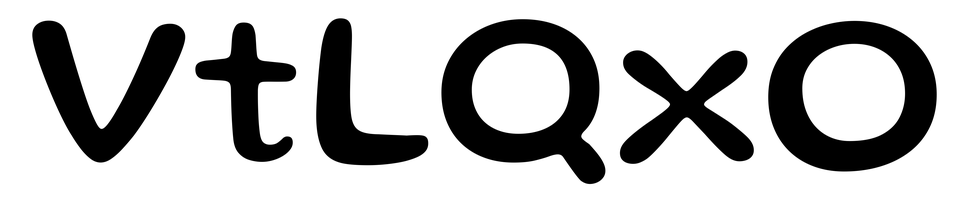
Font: Gluten_Regular